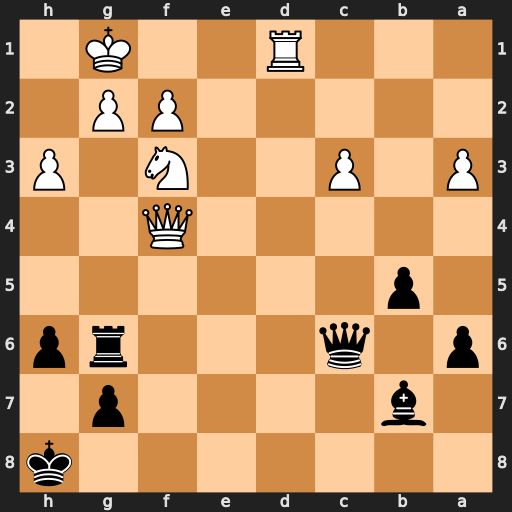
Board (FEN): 7k/1b4p1/p1q3rp/1p6/5Q2/P1P2N1P/5PP1/3R2K1
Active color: b
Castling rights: -
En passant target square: -
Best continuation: Qxf3 Rd8+ Kh7 Qxf3 Bxf3